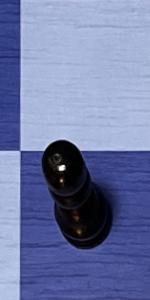
Label: Pawn_Black